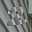
Label: 2